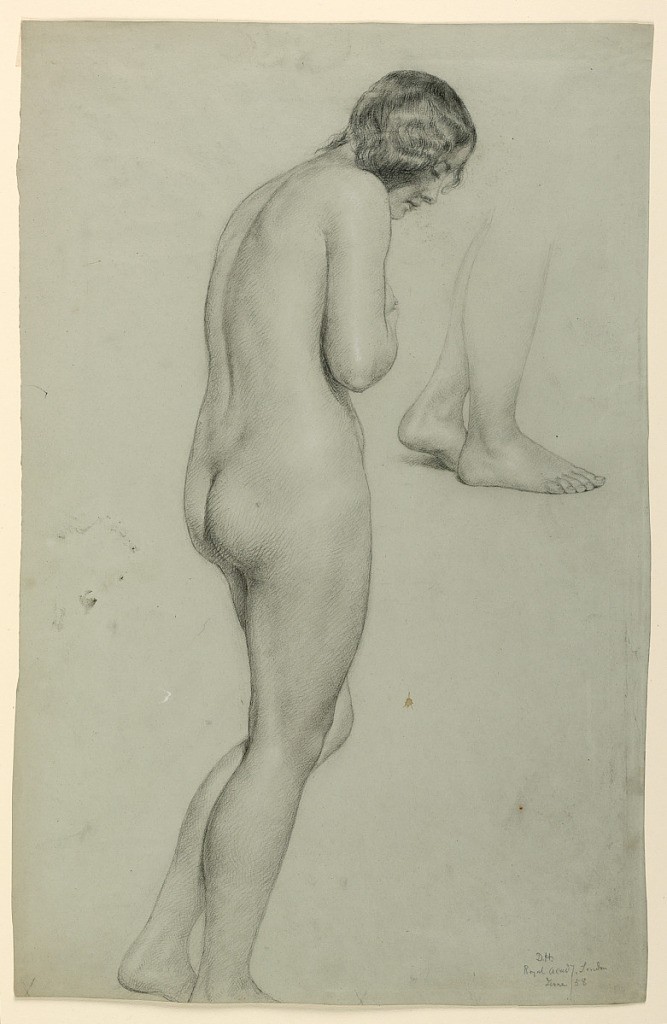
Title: Female Nude
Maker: Daniel Huntington, American, 1816–1906
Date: June 1858
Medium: Black crayon and white chalk on light green wove paper
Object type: Drawing
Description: Standing nude female figure shown from right rear. Study of feet, at upper right.